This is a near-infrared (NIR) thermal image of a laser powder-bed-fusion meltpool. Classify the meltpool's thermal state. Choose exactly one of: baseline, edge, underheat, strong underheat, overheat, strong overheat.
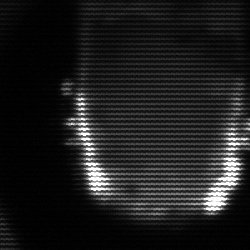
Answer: baseline